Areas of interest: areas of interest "Park and greenspace"
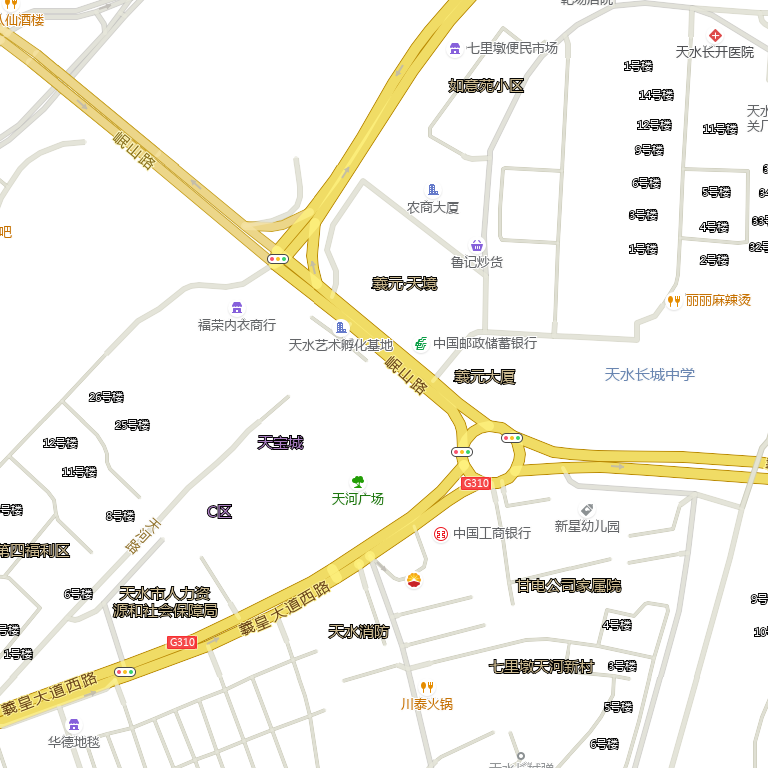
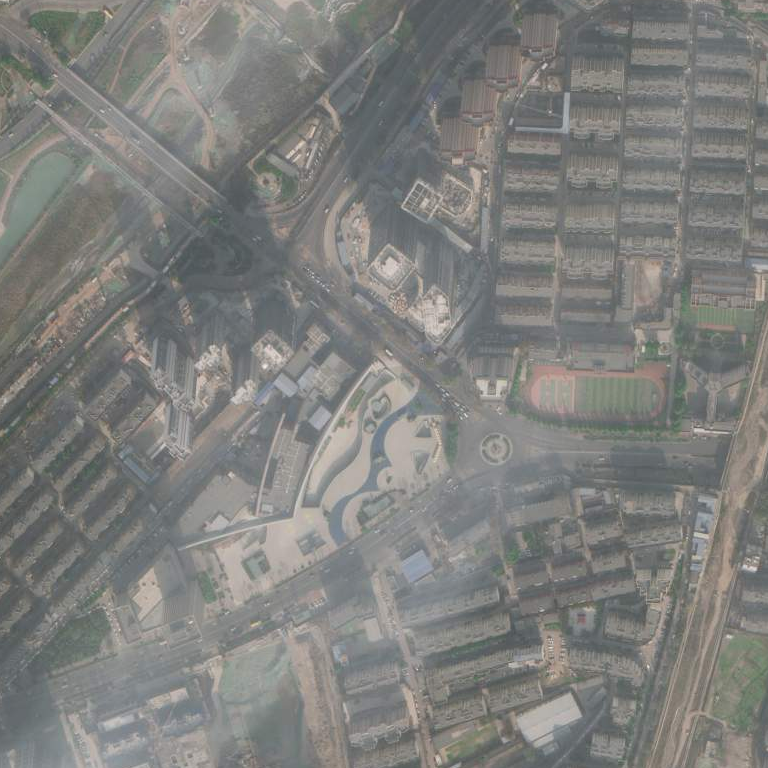